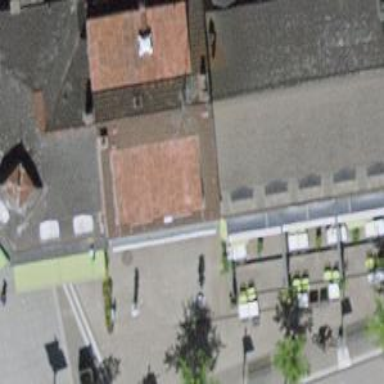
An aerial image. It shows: Cafe.